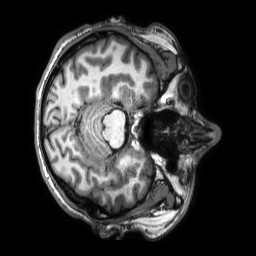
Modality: T1w
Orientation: axial
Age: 33
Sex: male
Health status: healthy
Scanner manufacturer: philips
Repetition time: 0.009 s
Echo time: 0.004 s